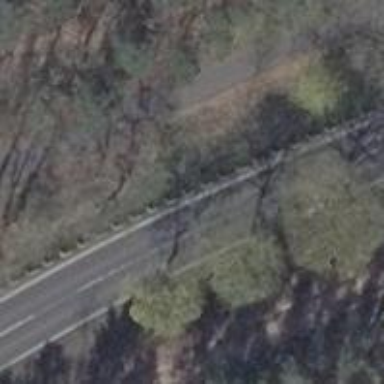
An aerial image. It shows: Secondary road with asphalt surface and lane markings.